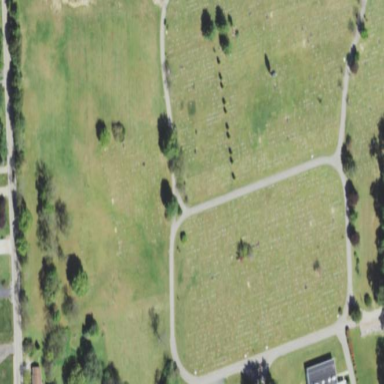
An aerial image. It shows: Cemetery.